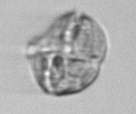
Label: Karenia